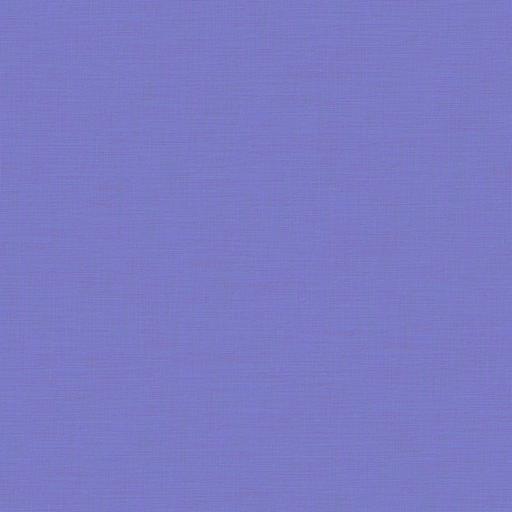
clean fabric smooth woven